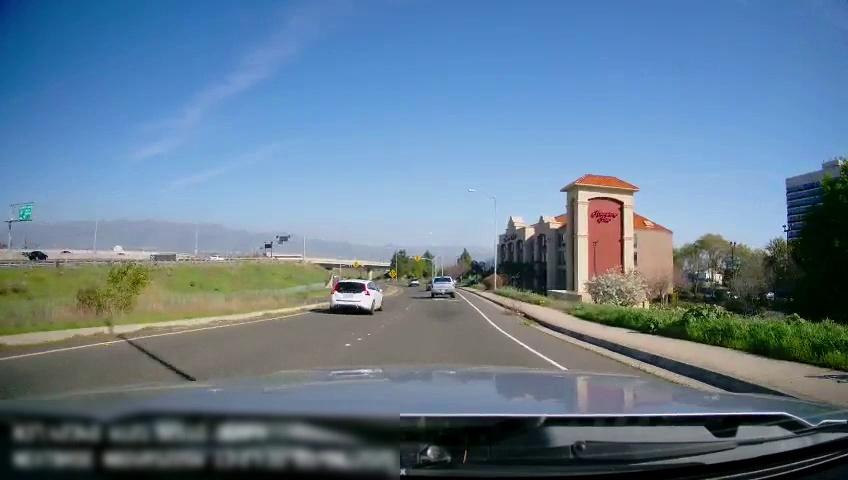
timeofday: Day
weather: Sunny
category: Drivable Space
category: Drivable Space
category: Drivable Space
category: Vehicles | SUV
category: Vehicles | Car
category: Vehicles | Car
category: Vehicles | Car
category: Vehicles | SUV
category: Vehicles | Truck
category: Lanes | Current Lane
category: Lanes | Current Lane
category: Lanes | Alternate Lane
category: Traffic | Signs